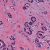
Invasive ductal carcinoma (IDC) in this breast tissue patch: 1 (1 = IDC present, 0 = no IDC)